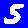
Digit: 5